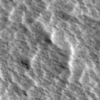
Label: not_dusty